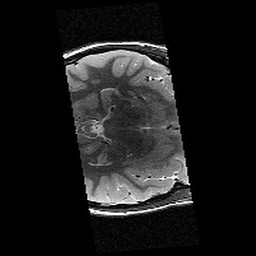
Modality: T2w
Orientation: axial
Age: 11
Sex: female
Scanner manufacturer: siemens
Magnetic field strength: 3 T
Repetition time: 9.23 s
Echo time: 0.067 s